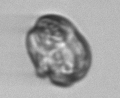
Label: Karenia